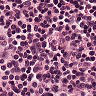
Metastatic tissue present: no